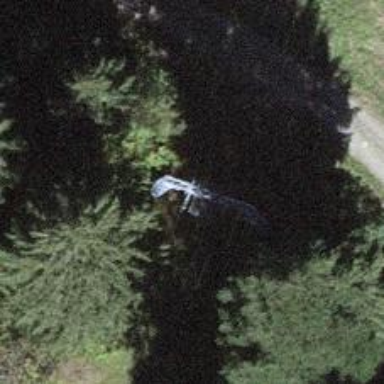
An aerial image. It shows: Pylon used for aerialway.